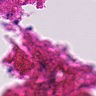
Metastatic tissue present: no